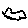
Label: cloud